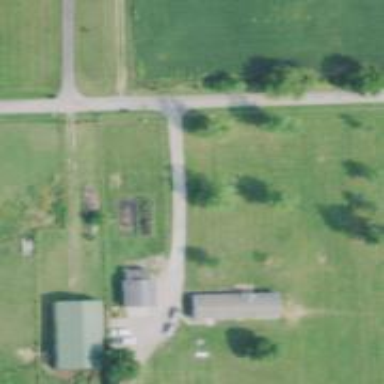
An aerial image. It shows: Driveway leading to service road.